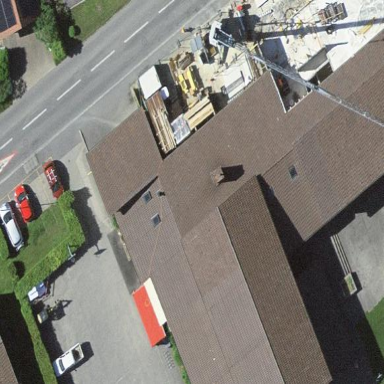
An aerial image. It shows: School building.